Field crop: tomato
Growth stage: 1
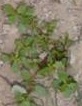
Species: portulaca